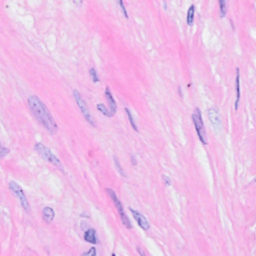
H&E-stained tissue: Breast